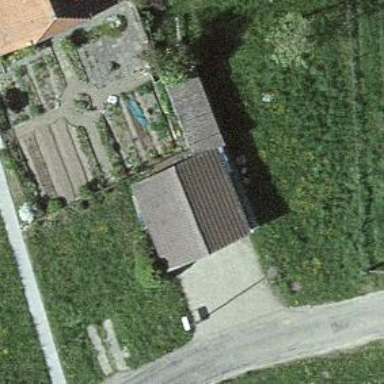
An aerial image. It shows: Garage.